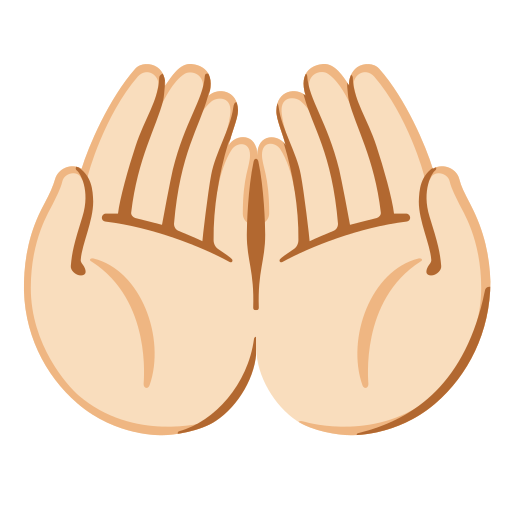
Emoji: 🤲🏻